Question: I'm trying to move the image for Trip Advisor on <URL>. As seen in this screenshot, it needs to move up and to the right to fit in the orange/pink box.

When I apply negative margin, the image gets hidden behind the orange/pink box. I've tried adding various z-index values to make it appear on-top, however nothing seems to work.
Any idea what I'm doing wrong?
Note: This image (for Trip Advisor) is reused on the home page as well. Any CSS styling applied should not affect the positioning of the image on the home page.
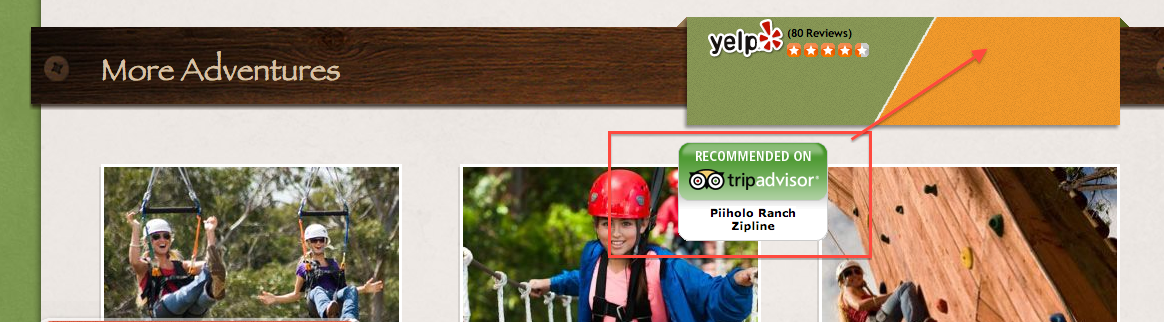
Answer: No problem! Hope this helps.
'''
.TA_rated {
width: 155px;
height: 77px;
position: absolute;
left: 265px;
top: -6px;
margin: 0;
}
'''
Edit: only tested in Safari, but should be OK elsewhere...